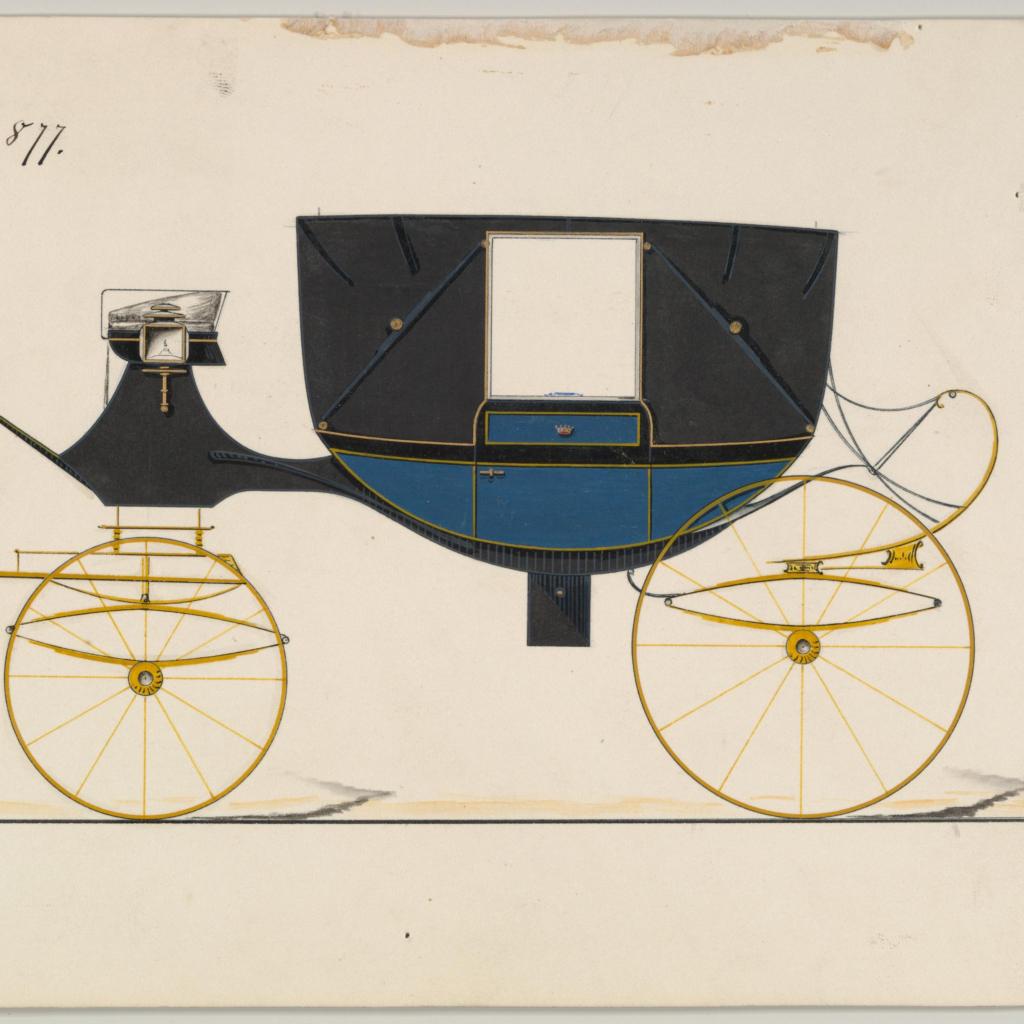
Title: Design for Landau, no. 877
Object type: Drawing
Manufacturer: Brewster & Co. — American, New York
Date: second half 19th century
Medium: Watercolor and ink
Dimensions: Sheet: 6 in. × 9 3/4 in. (15.2 × 24.8 cm)
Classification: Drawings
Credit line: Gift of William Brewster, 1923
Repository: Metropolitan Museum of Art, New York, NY